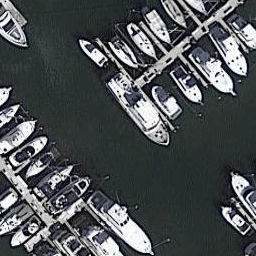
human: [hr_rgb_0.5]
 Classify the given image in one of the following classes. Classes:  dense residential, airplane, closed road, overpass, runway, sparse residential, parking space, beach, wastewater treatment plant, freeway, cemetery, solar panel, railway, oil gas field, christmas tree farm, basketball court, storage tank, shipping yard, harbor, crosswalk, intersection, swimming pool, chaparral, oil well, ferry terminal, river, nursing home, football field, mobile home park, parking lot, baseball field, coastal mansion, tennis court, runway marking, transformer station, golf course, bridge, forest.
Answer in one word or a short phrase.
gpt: harbor